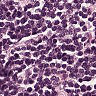
Metastatic tissue present: no